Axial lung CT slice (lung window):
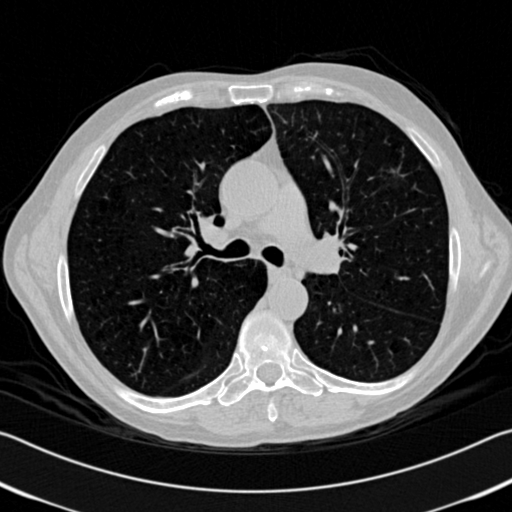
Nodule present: yes
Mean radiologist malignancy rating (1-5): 3